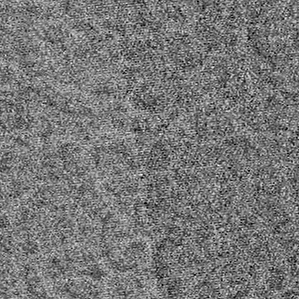
Label: frost